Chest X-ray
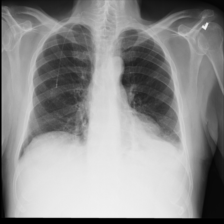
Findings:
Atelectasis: negative
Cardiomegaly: negative
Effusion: negative
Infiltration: negative
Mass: negative
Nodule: negative
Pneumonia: negative
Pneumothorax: negative
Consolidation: negative
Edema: negative
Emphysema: negative
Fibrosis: negative
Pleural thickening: negative
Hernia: negative